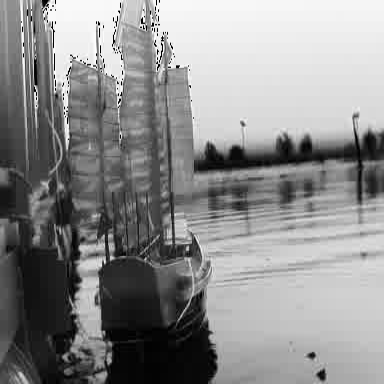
There is a sailboat in the infrared image.